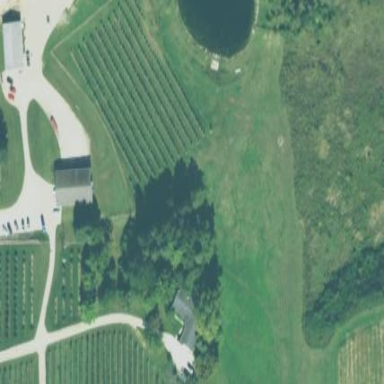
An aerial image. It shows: Orchard.